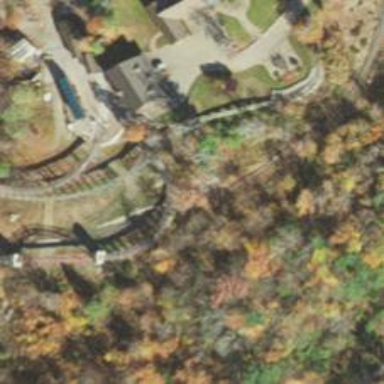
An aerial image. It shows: Miniature railway bridge.